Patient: sex M, age 40
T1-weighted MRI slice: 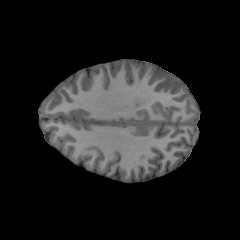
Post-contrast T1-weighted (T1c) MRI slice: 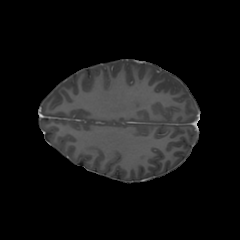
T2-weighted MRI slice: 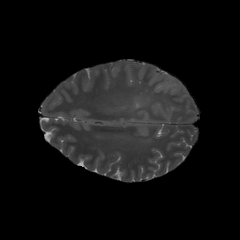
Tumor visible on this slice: no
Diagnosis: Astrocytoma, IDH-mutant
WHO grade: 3